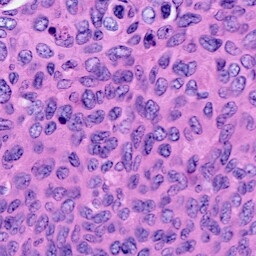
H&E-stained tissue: Cervix